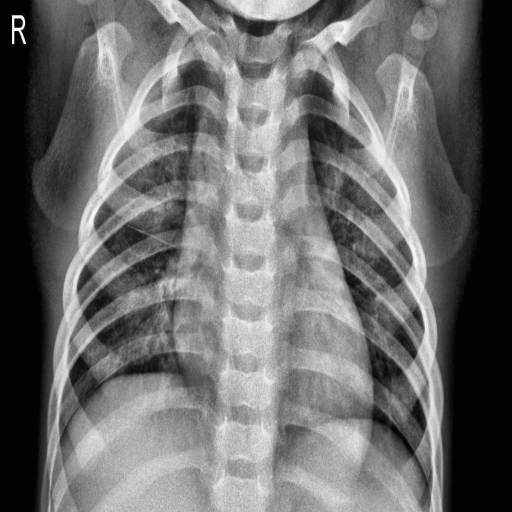
Finding: NORMAL